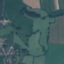
Land use / land cover: Pasture